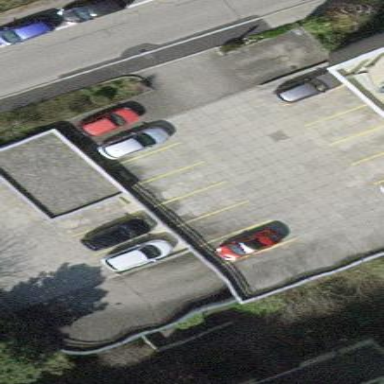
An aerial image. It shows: Parking area with asphalt surface.